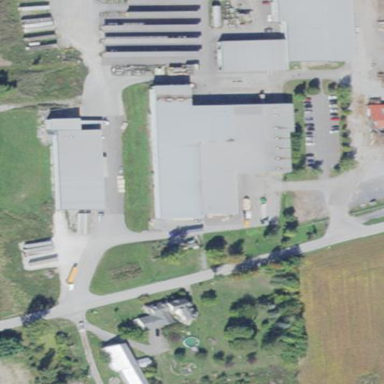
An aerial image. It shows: Industrial area primarily used for timber processing.